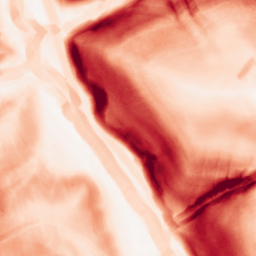
Category: morphological
Decomposition family: morphological_gradient
Decomposition parameters: size: 7
shape: diamond
Upsampling method: cubic_mitchell
Upsampling parameters: scale: 4
Upsampling scale: 4